Question: I'm working on a Winforms C# application for a client which replaces their old MS Access based solution. It's a complete rewrite and now uses SQL Server as its database. This software is now in the final stages of development.
One thing that they've just requested is that ability to do custom queries that the software's UI may not currently let them do at the time they need it.
With their old Access solution, they could use the query designer to create their own custom queries. With the winforms/Sql Server solution they can't do this. They don't want to have to write SQL themselves either.
Can anyone think of a good solution to this problem? Perhaps a Winforms library which allows the user to create a graph of business objects and "and|or" logic. Or some other type of UI which allows them to customise queries, almost like they could do in Access (but perhaps more domain specific).
## Update
I've flagged Yaqub's answer as the answer, as this is the closest to what I was looking for at the time. I ended up though writing a custom form for them to generate their queries:

The "Select table ..." combobox in the second group only shows tables that have been added to the top listbox.
Because the database layout is pretty much set in stone now, I've written code to intelligently calculate any joins required. For example, if they add two indirectly related tables in the top group, then when it generates the SQL, it'll add any required joins to relate those. If the database layout does change, I've made it very easy to change FK references in the query editor's code.
For the condition group, the value control (4th control down in that group) changes depending on the field type (textbox, numerical up/down control, datepicker, checkbox).
When they click on "Run query", they get another form with a gridview displaying the results. In that results form, they can export to a tab delimited file.
I've given them the first version of this, and they seem very happy with it so far.
I didn't want to go the Access route because the whole point of this new version of the software is moving them away from Access (well, not the whole point, as there's a lot more functionality in there too). It seemed a huge step back to keep that dependency with Access there. It also means that if they save lots of custom queries in Access, and I ever change the database schema, I'll most likely break their queries. I don't want them having access to the database like that. In my mind, it's asking for trouble. The only thing that should be touching the database is the new software, and any automated database backups we do - nothing else, especially not users!
Another advantage to doing it within the software, is that I can do post processing on the query results. For example, there are quite a few data analysis algorithms that are run in the software which are written in the .NET code. So I can add fields to this interface that allow them to select the results of these algorithms.
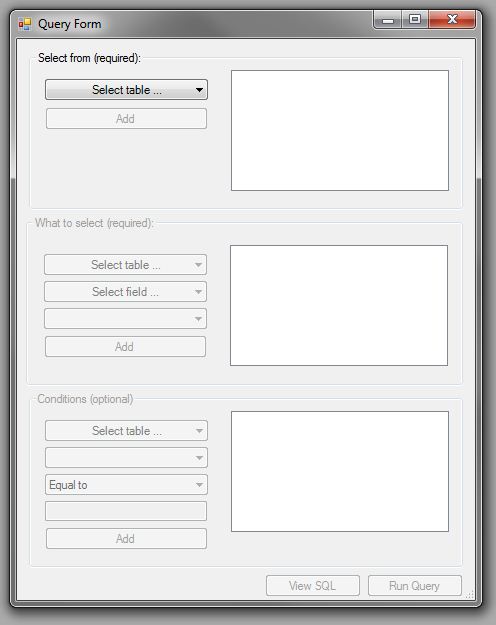
Answer: You may find the <URL> helpful. It will give you an idea that how you can implement this functionality.
This tool can be used to design SQL queries. Its UI is very basic as compared to SQL Server Management Studio. Its limitation is that it uses 'OLEDB' connection string. You can download the source code from <URL>.
<URL> can be an option but its not free.
<URL> may also help you a bit.